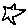
Label: star